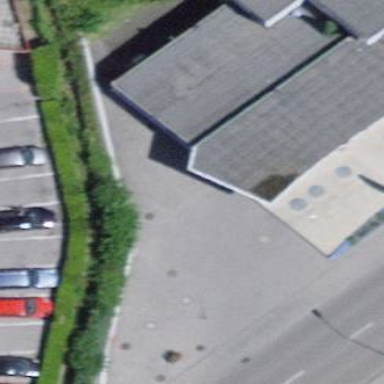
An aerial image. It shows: Fuel amenity located on the roof of building.